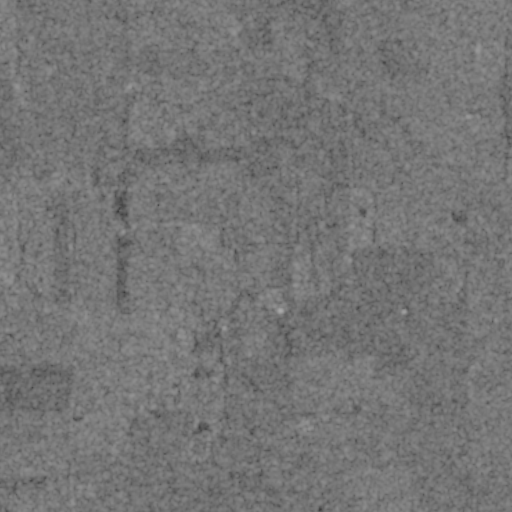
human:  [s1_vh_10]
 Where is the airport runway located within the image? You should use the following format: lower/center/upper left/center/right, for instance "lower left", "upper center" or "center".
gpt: The airport runway is located in the center of the image.
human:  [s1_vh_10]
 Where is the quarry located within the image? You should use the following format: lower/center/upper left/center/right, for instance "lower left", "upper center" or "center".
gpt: There is no quarry in the image.

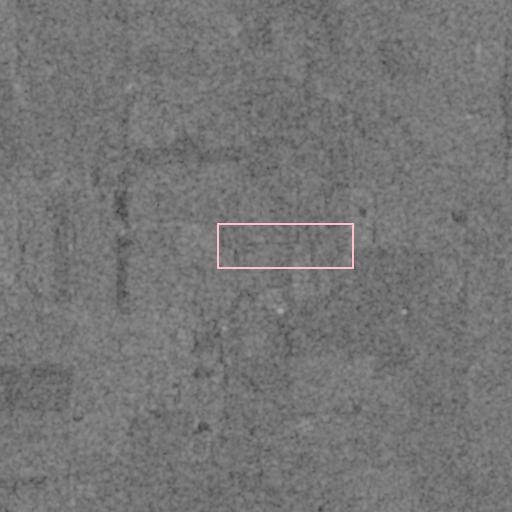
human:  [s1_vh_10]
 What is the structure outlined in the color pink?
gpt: There is no pink outline.
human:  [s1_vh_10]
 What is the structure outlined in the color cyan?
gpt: There is no structure outlined in cyan.